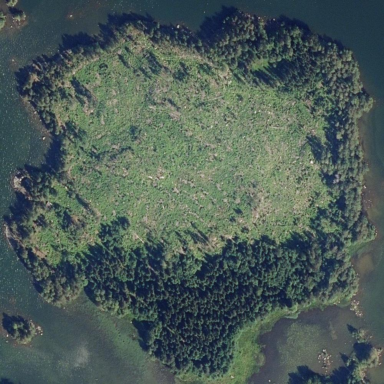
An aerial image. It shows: Island.